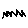
Label: zigzag